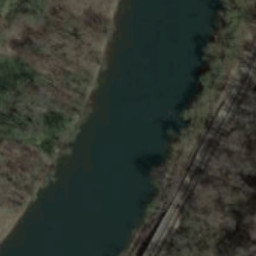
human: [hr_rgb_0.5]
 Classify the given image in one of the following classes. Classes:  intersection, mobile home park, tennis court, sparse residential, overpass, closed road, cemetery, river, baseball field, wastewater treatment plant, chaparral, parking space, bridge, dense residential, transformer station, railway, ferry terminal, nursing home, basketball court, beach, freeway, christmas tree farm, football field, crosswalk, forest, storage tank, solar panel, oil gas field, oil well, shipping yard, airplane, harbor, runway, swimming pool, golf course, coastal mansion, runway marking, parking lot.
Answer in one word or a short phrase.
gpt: river